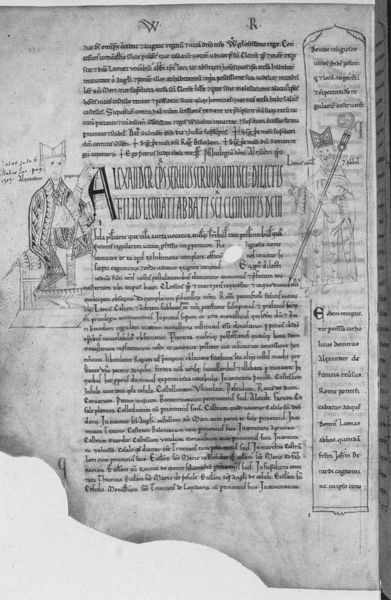
Titel: Codex San Clemente a Casauria: Liber instrumentorum seu chronicorum
Institution: Paris, Bibliothèque Nationale
Schlagwörter: mann, weiß, sitzen, frau, grau, schwarz, zeichnung, reiter, schrift, stab, brand, bischof, könig, thron, buch, schwarzweiss, seite, text, initiale, herrscher, kardinal, fleck, buchseite, brandfleck, fragment, pergament, kaputt, christlich, mittelalter, kommentar, ausriss, handschrift, latein, lateinisch, fehler, beschädigt, bischofsstab, buchmalerei, spalte, krumstab, fehlend, a, a+